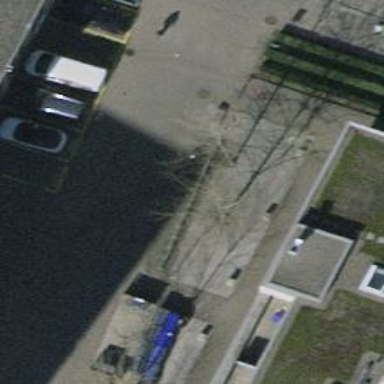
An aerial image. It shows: Bicycle parking area.